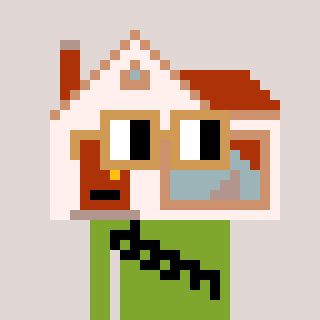
a pixel art character with square brown glasses, a house-shaped head and a slimegreen-colored body on a warm background